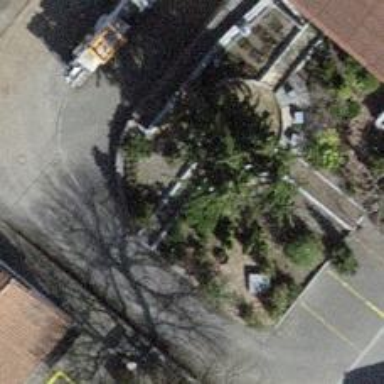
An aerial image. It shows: Garden center shop.